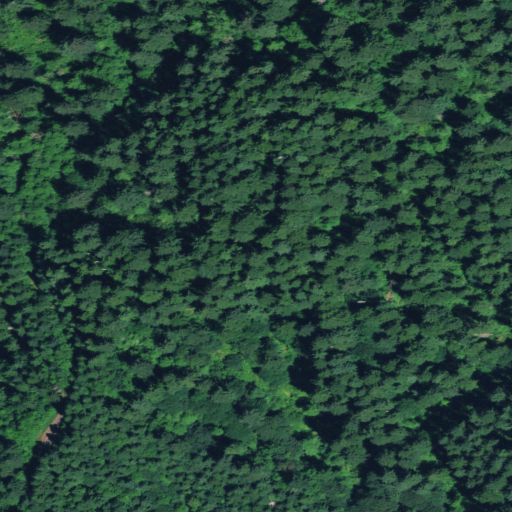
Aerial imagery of ridge(s) in Oregon named Malcolm Ridge containing evergreen forest, mixed forest, and open development